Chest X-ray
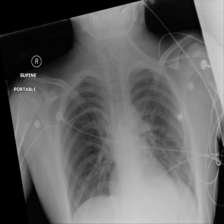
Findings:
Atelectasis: negative
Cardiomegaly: negative
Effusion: positive
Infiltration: negative
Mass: negative
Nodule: negative
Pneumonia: negative
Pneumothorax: negative
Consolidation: negative
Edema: negative
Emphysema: negative
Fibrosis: negative
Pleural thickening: negative
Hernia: negative